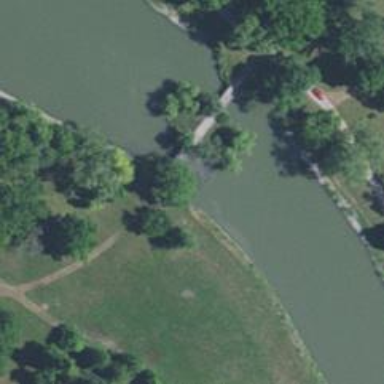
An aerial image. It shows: Path leading to bridge.